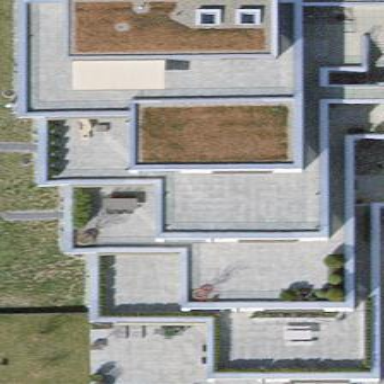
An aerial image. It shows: Terrace building.